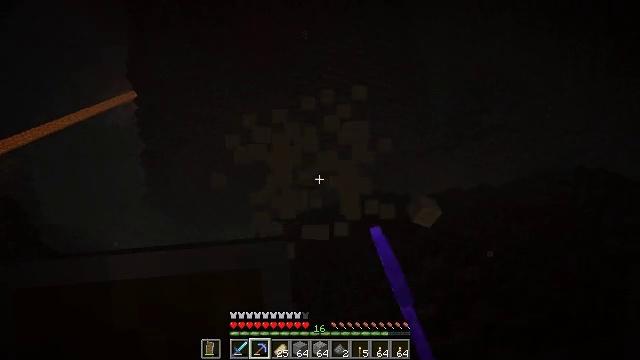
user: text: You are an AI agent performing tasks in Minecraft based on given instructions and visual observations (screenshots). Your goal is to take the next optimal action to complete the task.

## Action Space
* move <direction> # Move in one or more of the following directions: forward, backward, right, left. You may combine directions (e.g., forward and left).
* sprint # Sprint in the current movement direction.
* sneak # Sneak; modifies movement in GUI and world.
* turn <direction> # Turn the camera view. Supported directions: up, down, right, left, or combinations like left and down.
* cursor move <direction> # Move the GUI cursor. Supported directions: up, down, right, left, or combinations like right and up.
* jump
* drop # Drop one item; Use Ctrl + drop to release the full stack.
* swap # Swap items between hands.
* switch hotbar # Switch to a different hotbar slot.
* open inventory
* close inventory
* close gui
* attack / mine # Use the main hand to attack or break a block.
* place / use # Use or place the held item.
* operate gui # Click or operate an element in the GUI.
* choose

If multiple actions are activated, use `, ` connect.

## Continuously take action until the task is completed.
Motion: motion action
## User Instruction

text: Use a pickaxe to mine the bone block.
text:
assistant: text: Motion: attack / mine